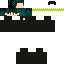
A male human skin with dark skin, wearing brown long hair dressed in a blue hoodie and black pants, featuring a closed mouth.